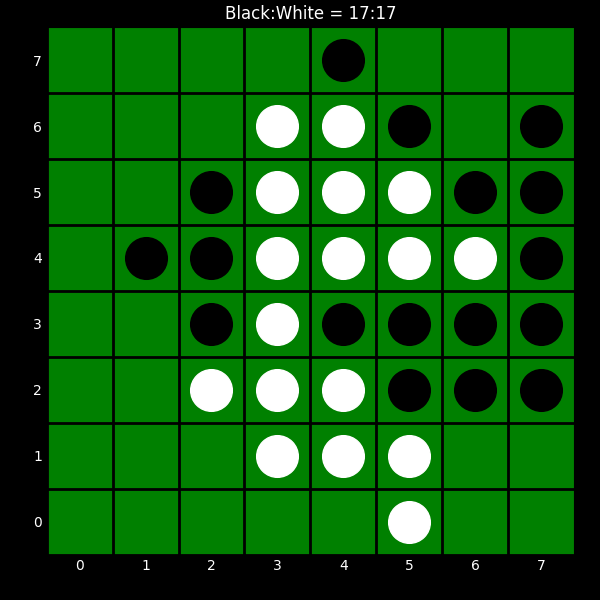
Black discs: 17
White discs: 17